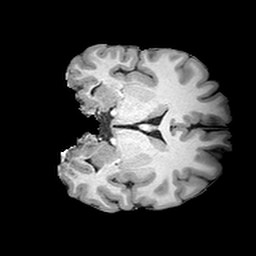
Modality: T1w
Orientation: coronal
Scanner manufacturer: siemens
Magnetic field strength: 3 T
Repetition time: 2 s
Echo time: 0.0024 s